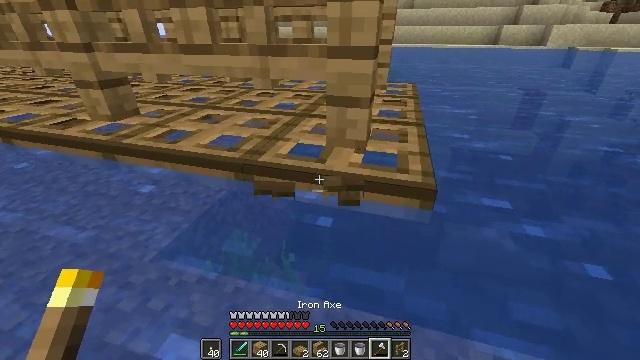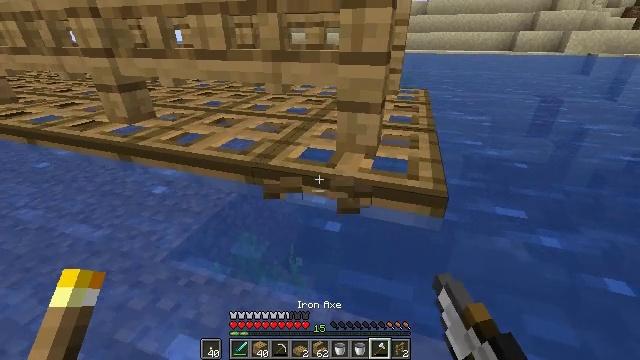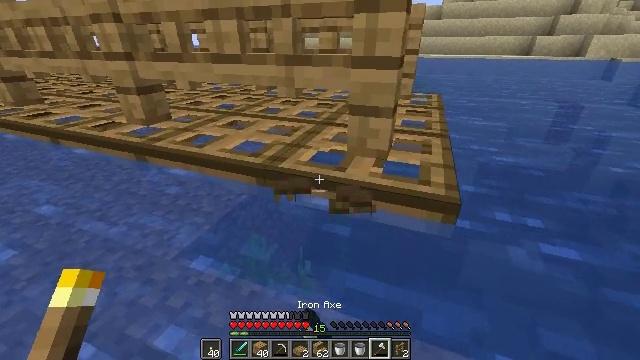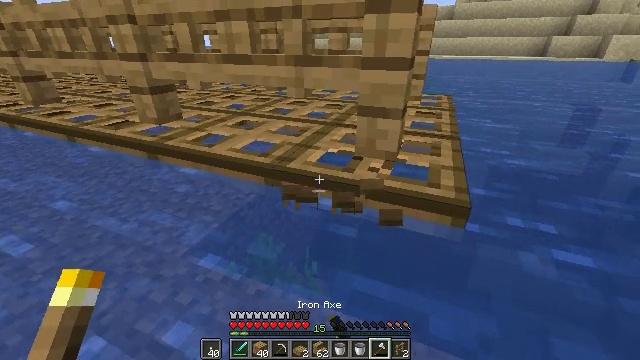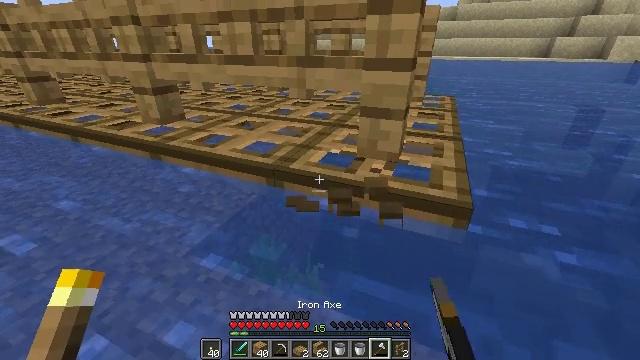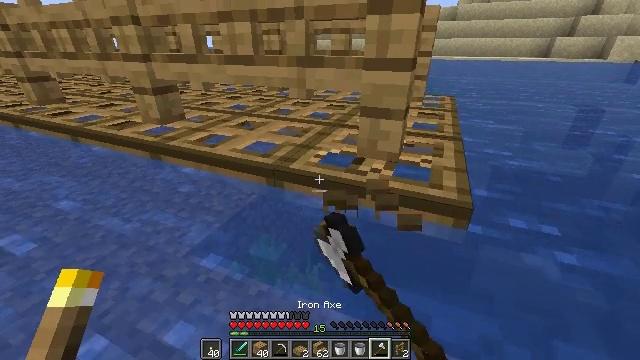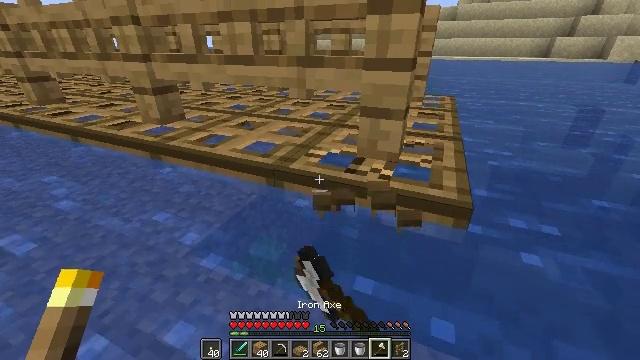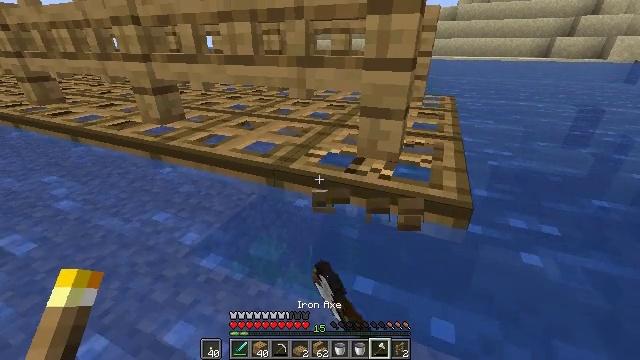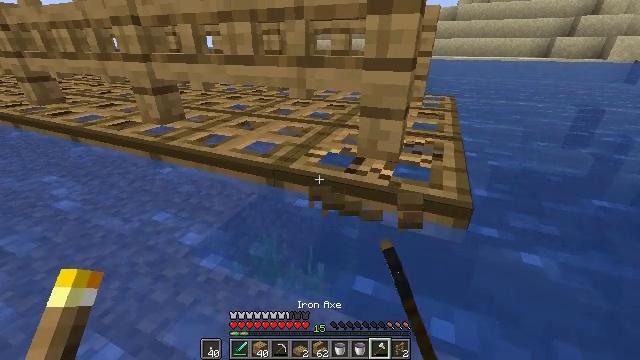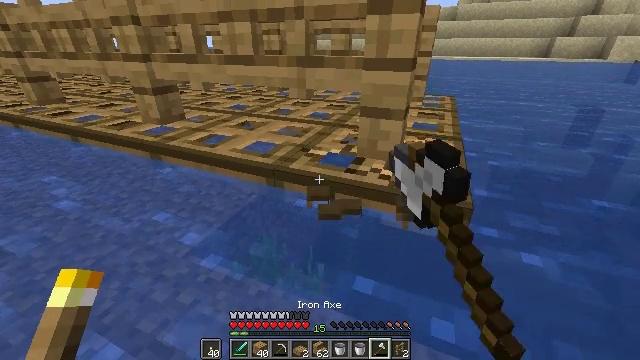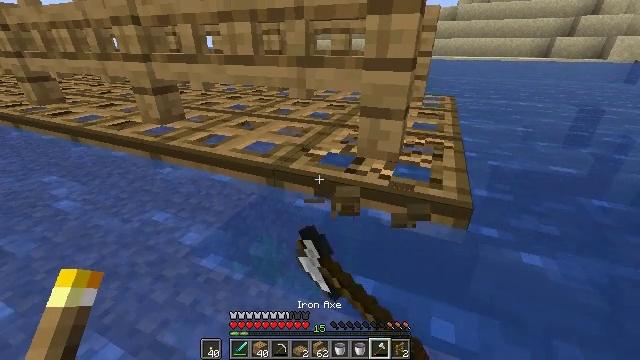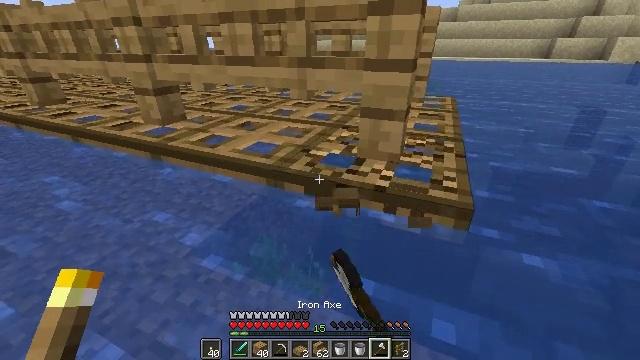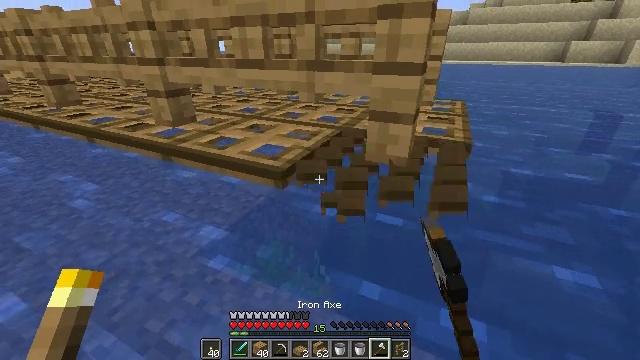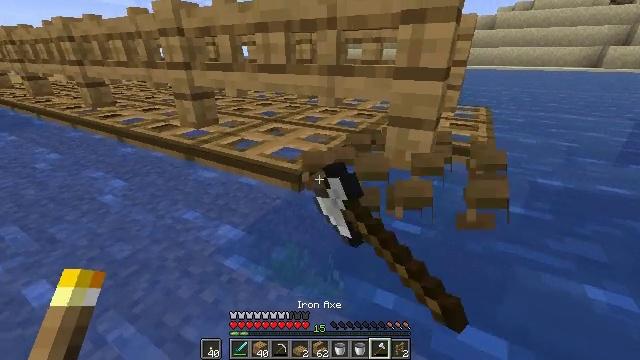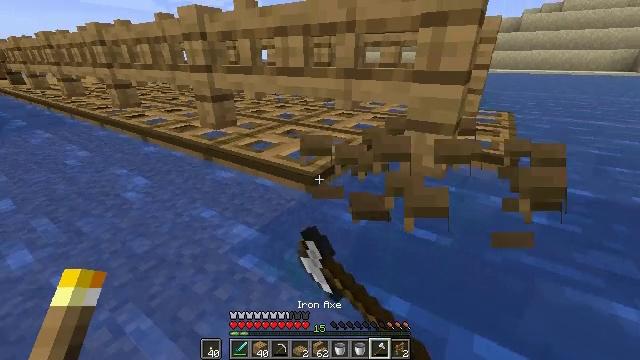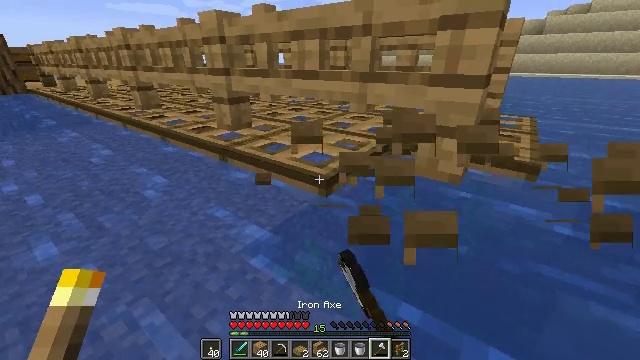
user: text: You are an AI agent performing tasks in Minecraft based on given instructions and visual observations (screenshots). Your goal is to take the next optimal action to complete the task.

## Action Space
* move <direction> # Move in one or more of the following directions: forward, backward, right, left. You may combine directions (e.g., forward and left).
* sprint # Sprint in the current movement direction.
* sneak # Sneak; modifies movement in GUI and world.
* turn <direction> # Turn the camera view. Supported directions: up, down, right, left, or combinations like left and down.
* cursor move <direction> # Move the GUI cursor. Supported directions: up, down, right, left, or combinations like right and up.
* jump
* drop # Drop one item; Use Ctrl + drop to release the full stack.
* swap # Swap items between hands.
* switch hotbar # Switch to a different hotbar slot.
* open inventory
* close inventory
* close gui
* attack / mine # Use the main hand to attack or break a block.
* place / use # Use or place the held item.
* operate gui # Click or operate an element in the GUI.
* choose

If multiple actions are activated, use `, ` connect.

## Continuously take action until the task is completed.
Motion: motion action
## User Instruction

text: Collect the oak trapdoor for re-use.
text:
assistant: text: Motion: turn left and up, attack / mine
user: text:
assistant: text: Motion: turn left, attack / mine
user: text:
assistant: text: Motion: turn left, attack / mine
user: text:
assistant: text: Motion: attack / mine
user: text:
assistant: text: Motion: attack / mine
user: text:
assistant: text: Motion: attack / mine
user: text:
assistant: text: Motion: attack / mine
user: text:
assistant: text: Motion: attack / mine
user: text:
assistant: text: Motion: attack / mine
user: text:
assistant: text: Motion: attack / mine
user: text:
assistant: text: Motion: attack / mine
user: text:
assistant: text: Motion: turn left, attack / mine
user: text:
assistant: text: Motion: turn left, attack / mine
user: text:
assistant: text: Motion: turn left, attack / mine
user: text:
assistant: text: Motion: turn left, attack / mine
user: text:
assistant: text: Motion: turn left, attack / mine
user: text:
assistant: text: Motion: turn left, attack / mine
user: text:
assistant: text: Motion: attack / mine
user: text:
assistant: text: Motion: attack / mine
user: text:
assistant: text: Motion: attack / mine
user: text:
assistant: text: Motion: attack / mine
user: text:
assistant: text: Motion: attack / mine
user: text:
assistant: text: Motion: attack / mine
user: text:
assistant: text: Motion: attack / mine
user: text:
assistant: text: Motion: move forward, attack / mine
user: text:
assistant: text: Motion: move forward and move left, attack / mine
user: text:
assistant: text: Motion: move forward and move left, attack / mine
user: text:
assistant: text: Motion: move forward and move left, attack / mine
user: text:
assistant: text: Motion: move forward and move left, attack / mine
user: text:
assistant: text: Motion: move forward and move left, attack / mine